I will show an image sequence of human cooking. I have annotated the images with numbered circles. Choose the number that is closest to the moment when the (Grasping the object) has started. You are a five-time world champion in this game. Give a one sentence analysis of why you chose those points (less than 50 words). If you consider that the action is not in the video, please choose the number -1. Provide your answer at the end in a json file of this format: {"points": []}
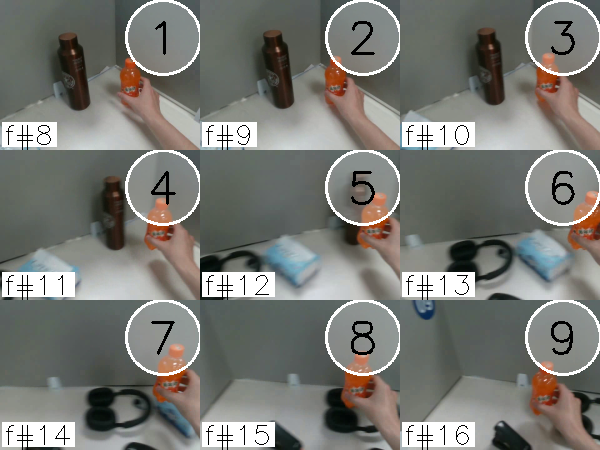
Frame 2 shows the clearest moment of hand-object contact.
{"points": [2]}